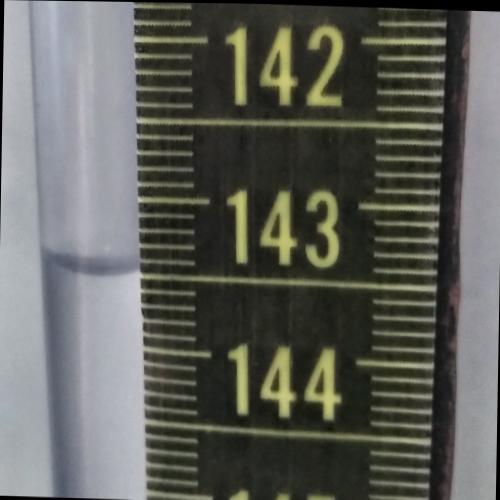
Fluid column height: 143.5 cm